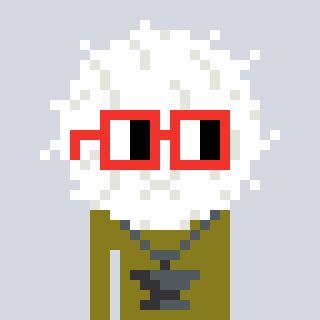
a pixel art character with square red glasses, a cottonball-shaped head and a gunk-colored body on a cool background